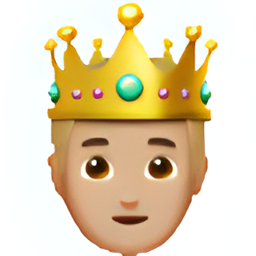
Name: prince
Emoji: 🤴🏼
Group: People & Body
Sub-group: person-role